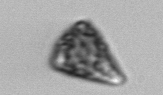
Label: Licmophora